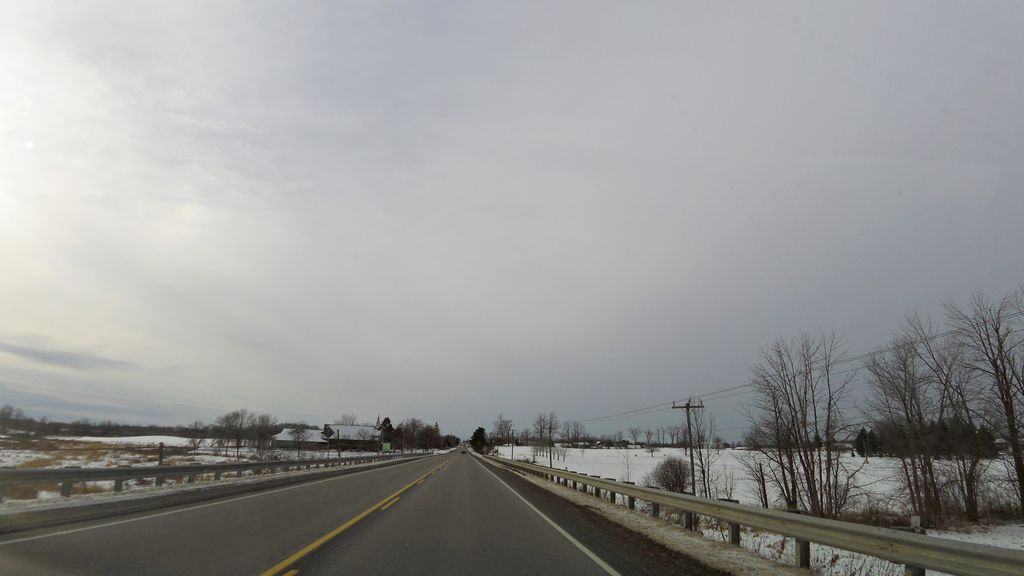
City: hamilton